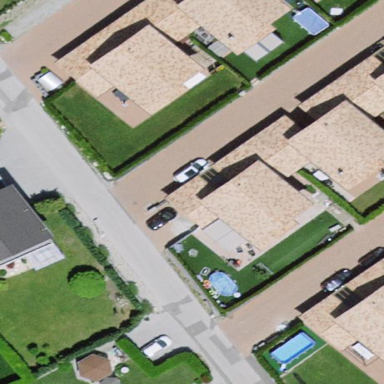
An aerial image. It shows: Semidetached house.